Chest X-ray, PA view. Patient: 40 years old, sex M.
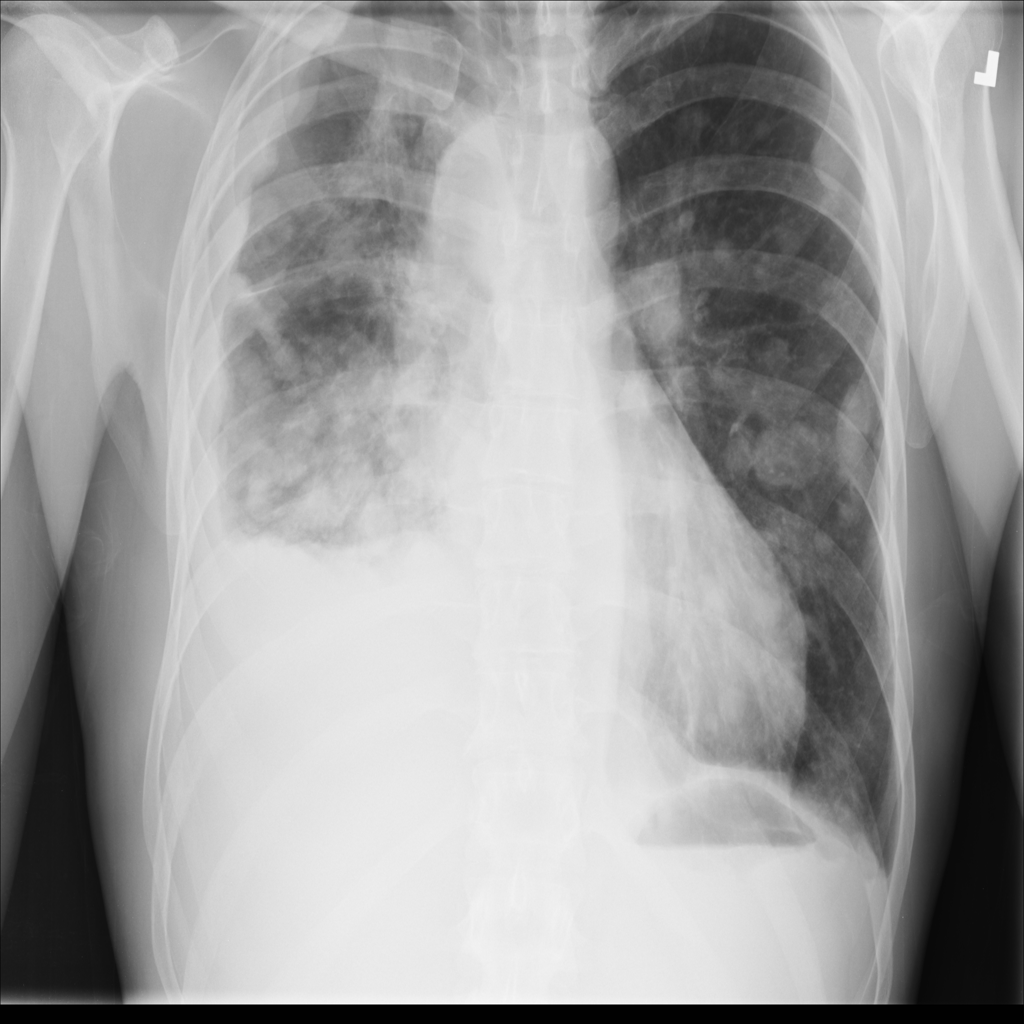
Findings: Effusion, Mass, Nodule